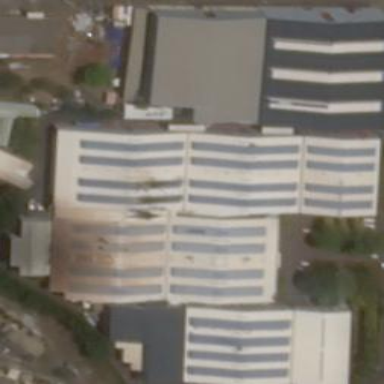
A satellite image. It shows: Industrial building.